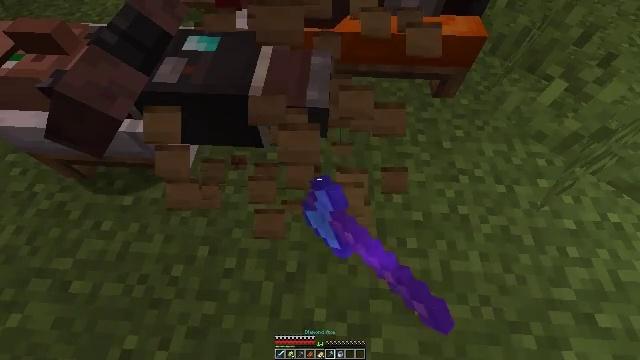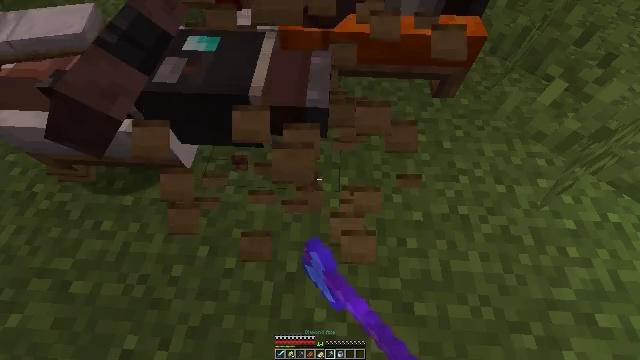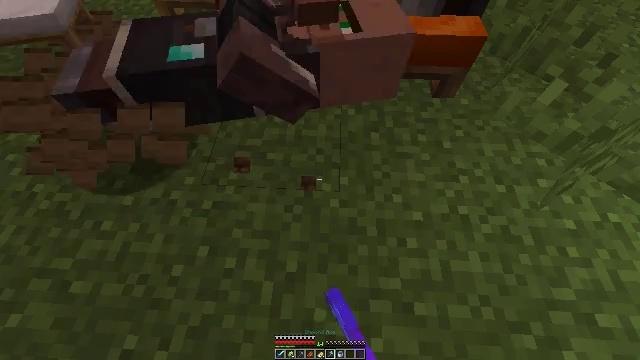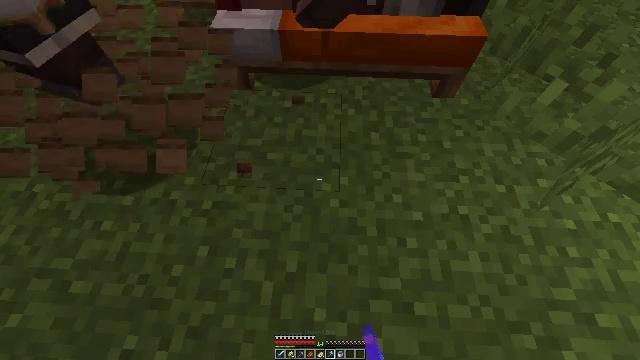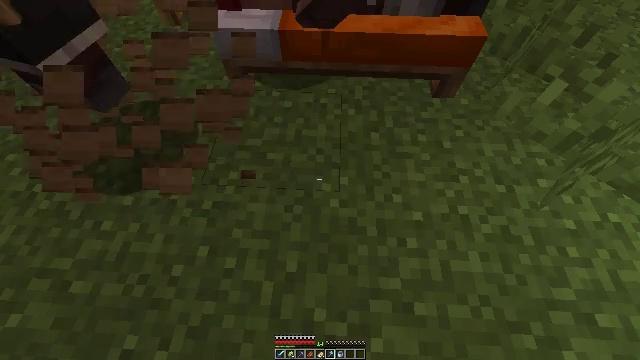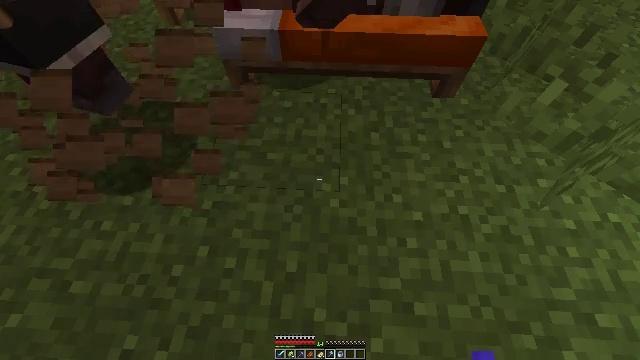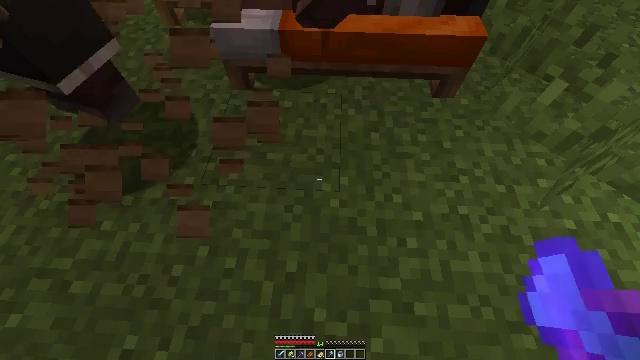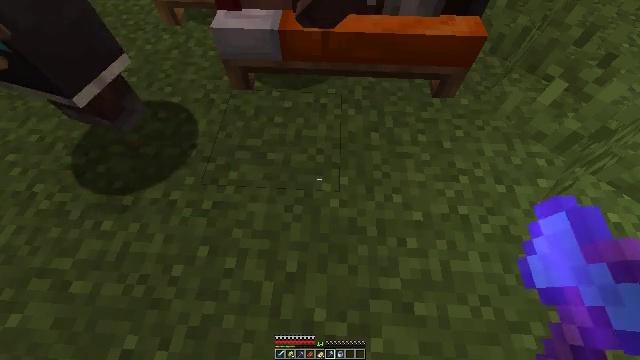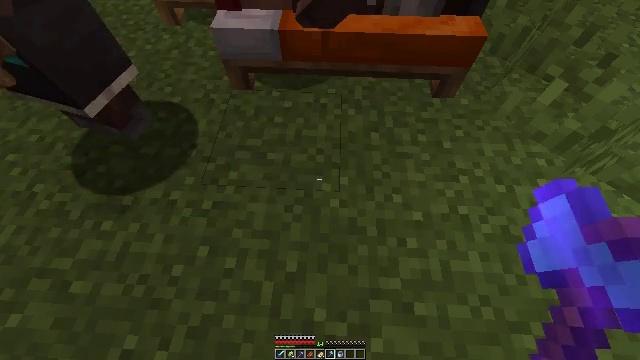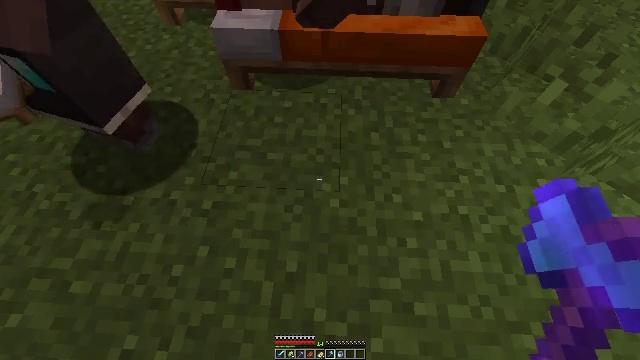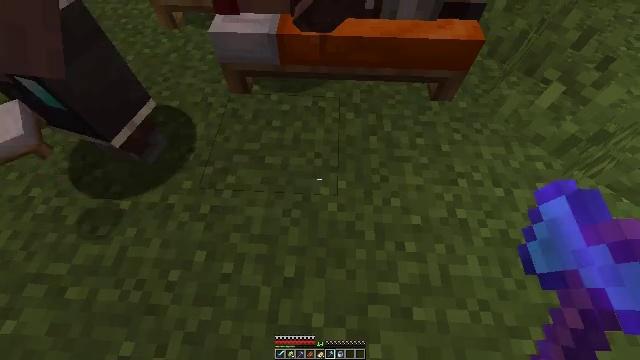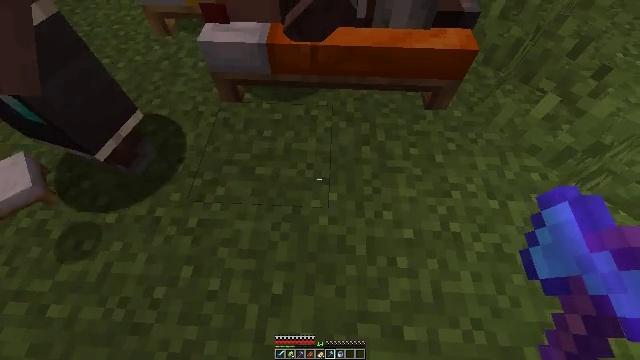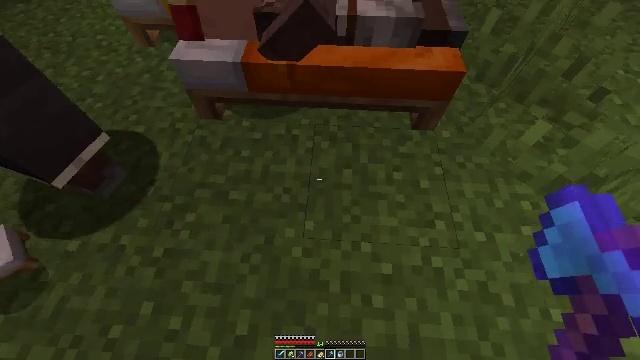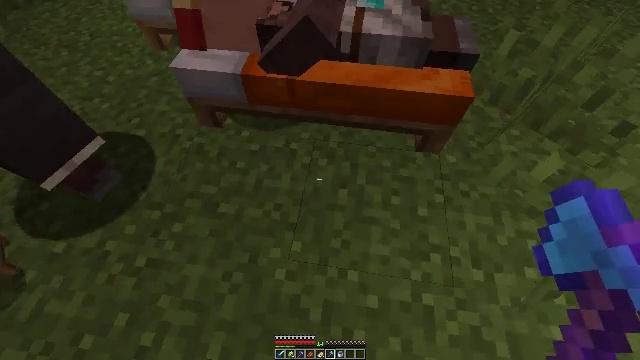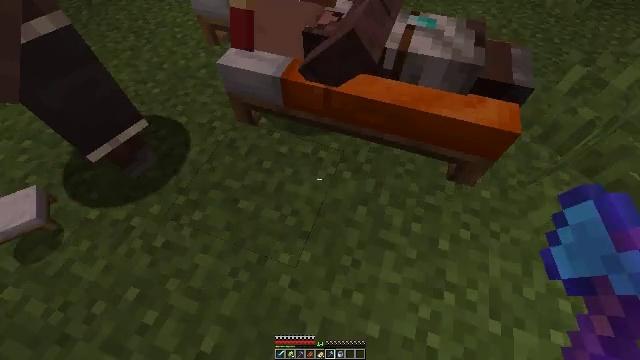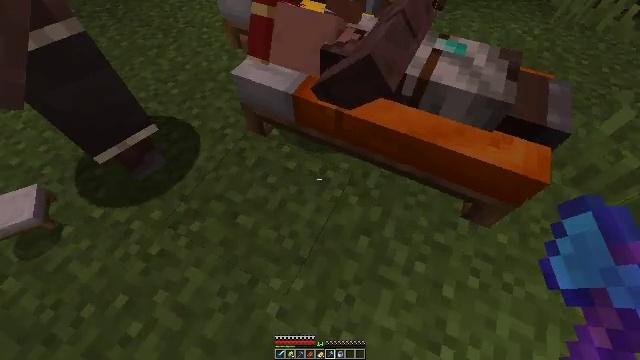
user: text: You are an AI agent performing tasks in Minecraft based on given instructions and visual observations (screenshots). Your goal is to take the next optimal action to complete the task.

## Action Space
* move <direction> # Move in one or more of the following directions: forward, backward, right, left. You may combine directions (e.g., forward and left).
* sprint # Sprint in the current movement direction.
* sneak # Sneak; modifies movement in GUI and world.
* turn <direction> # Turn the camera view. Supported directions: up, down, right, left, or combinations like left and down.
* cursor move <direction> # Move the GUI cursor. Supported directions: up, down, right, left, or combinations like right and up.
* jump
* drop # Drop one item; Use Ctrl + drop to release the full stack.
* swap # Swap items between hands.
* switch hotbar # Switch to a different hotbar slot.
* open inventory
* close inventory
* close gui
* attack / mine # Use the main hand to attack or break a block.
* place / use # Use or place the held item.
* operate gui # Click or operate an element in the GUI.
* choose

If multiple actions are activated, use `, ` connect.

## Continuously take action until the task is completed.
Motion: motion action
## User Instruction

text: Break the orange bed to collect it.
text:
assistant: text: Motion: no_op
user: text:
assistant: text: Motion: no_op
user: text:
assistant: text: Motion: no_op
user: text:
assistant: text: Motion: no_op
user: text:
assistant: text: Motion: no_op
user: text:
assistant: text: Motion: no_op
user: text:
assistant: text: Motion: no_op
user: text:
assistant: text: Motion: no_op
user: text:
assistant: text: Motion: no_op
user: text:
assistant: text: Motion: move forward and move right
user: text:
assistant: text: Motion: move forward and move right
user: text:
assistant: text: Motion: move forward and move right, turn left
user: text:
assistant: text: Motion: move forward and move right, turn left and up
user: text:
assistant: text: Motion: move forward, turn left and up
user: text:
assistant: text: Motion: move forward, turn left
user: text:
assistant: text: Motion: move forward and move left
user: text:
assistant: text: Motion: move forward and move left
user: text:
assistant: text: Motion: move left
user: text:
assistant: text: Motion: move left
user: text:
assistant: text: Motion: move left
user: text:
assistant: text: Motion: no_op
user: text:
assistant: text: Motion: no_op
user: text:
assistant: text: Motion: turn right and down
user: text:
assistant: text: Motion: move right, turn right and down
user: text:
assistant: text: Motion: move right, turn right and down
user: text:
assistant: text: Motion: move right, turn right
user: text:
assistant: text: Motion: move right, turn right
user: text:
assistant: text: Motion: move right, turn right and up
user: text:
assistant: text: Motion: turn right and up
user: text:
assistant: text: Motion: turn right and up